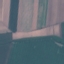
Label: AnnualCrop